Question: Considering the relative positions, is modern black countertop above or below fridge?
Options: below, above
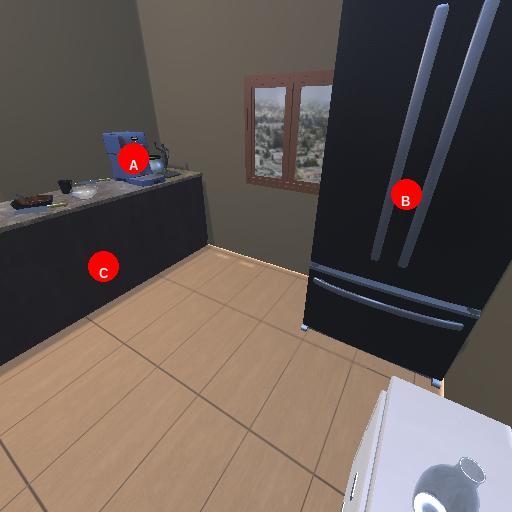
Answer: below